Question: Using DbgView, i saw that after i receive a Stream, the server then receives 0 bytes like more than 100 times, what is this ? this is new to me, i never saw this happening.
i personally have a feeling it is a client-side issue, could it ?
:
'''
FMemStream := Socket.ReceiveStream(FMemStreamSize, cbUpdateStreamProgBar);
try
doClientReadStreamEnd;
finally
FMemStream.Free;
FInStreamMode := False; // we're not in stream mode anymore
end;
function TCustomWinSocketHelpher.ReceiveStream(StreamLen: Integer; Callback: TUpdateProgBarProc): TMemoryStream;
const
ChunkSize = 4096; // 4kb
var
PData: PByte;
ReadAmount: Integer;
begin
Result := TMemoryStream.Create;
GetMem(PData, StreamLen);
try
while StreamLen > 0 do
begin
ReadAmount := ReceiveBuf(PData^, ChunkSize);
if (ReadAmount > 0) then
begin
Result.Write(PData^, ReadAmount);
Callback(ReadAmount); // update gui
Inc(PData^, ReadAmount); // update PData current position
Dec(StreamLen, ReadAmount); // update loop condition
end;
end;
finally
FreeMem(PData);
end;
end;
'''
:
'''
FClientSocket.Socket.SendStreamEx(RemoteProcedureCalls.Stream);
procedure TCustomWinSocketHelpher.SendStreamEx(Stream: TStream);
begin
Stream.Seek(0, TSeekOrigin.soBeginning);
SendStream(Stream);
end;
'''
.

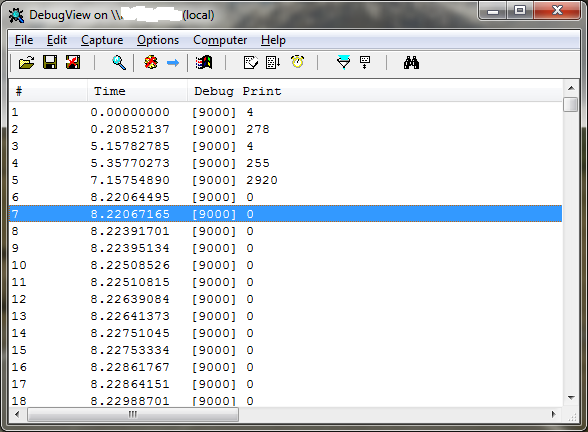
Answer: When 'ReceiveBuf()' returns 0, it means the socket has been disconnected by the other party. You are not handling that condition, so you keep looping, getting back 0 again and again. Any value less than 1 is a failed read and needs to be treated as such. If 'ReceiveBuf()' returns -1, an actual read error occurred, but that result can only be returned if the error was 'WSAEWOULDBLOCK', which is not fatal, or you have an 'OnError' event handler assigned that is setting 'ErrorCode := 0'. Otherwise, 'ReceiveBuf()' would raise an 'ESocketError' exception on a real socket error.
Try this:
'''
function TCustomWinSocketHelpher.ReceiveStream(StreamLen: Integer; Callback: TUpdateProgBarProc): TMemoryStream;
const
ChunkSize = 4096; // 4kb
var
PData: PByte;
ReadAmount: Integer;
begin
Result := TMemoryStream.Create;
try
GetMem(PData, ChunkSize);
try
while StreamLen > 0 do
begin
ReadAmount := ReceiveBuf(PData^, Min(ChunkSize, StreamLen));
if ReadAmount < 0 then
begin
if WSAGetLastError() = WSAEWOULDBLOCK then
Continue;
// an OnError event handler must have disabled an exception being raised
Exit;
end;
if ReadAmount = 0 then
begin
// socket disconnected
raise Exception.Create(''); // or just Exit if you don't mind that the expected data is incomplete
end;
Result.WriteBuffer(PData^, ReadAmount);
Callback(ReadAmount); // update gui
Dec(StreamLen, ReadAmount); // update loop condition
end;
finally
FreeMem(PData);
end;
except
Result.Free;
raise;
end;
end;
'''